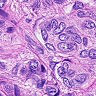
Metastatic tissue present: yes